Question: I am getting some data from OpenTSDB, but cannot work out how to get a list of metrics via http?
For reference, here's the c# code I'm using to get databack. Is there a url that would return all metrics?
'''
var request = WebRequest.Create("http://localhost:4242/api/version?jsonp=callback");
request.ContentType = "application/json; charset=utf-8";
string text;
var response = (HttpWebResponse)request.GetResponse();
using (var sr = new StreamReader(response.GetResponseStream()))
{
text = sr.ReadToEnd();
}
uxResponse.Text = text;
'''
The default OpenTSDB website provides this functionality as per following screenshot, I want to mimic this from a my asp site.

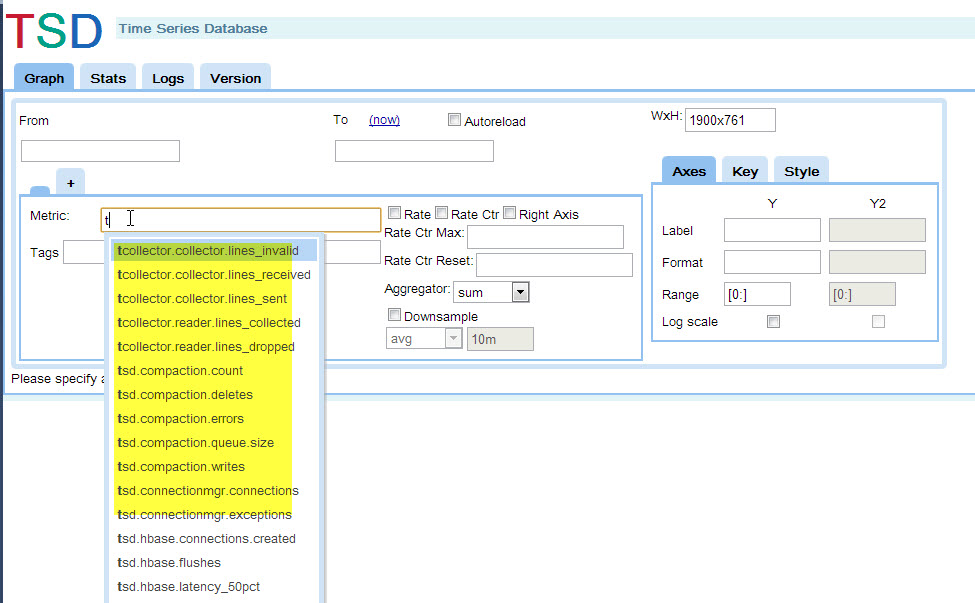
Answer: OK, api/suggest returns the list based on matching supplied parameter. This will get me out of trouble on this question, although it doesn't return all metrics it gives me a method to make it work.
'''
http://localhost:4242/api/suggest?type=metrics&q=sys&max=10
'''
'''
{
"type":"metrics",
"q":"sys",
"max":10
}
'''
I hope this helps anyone else, basically RTFM! (<URL>